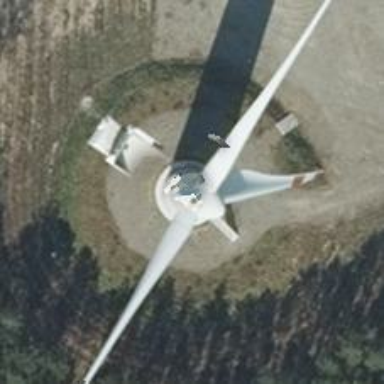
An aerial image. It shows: Wind power generator with horizontal axis wind turbine manufactured by Vestas.